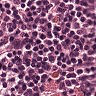
Metastatic tissue present: no